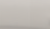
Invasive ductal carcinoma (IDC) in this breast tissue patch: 0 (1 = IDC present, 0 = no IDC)